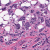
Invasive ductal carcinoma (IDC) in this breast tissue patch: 1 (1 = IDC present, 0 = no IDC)